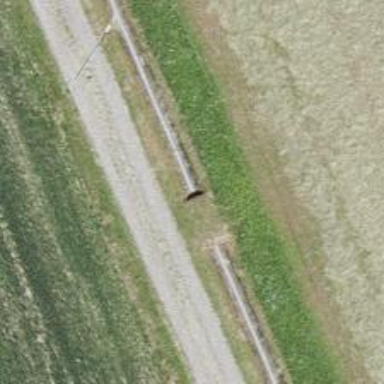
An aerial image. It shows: Culvert tunnel that serves as drain for the waterway.